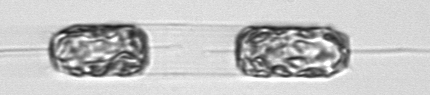
Label: Ditylum_brightwellii